Question: I'm fairly new to programming so sorry if this is simple, but I might just be missing the obvious! I have the following form which is automatically populated on load from settings stored in an INI file:

The whole form is working just as I want it to apart form one small part. The 'Close' button currently just closes the form so that if any values have changed in the text boxes since the form was loaded, the changes are lost. I want to instead prompt the user to use the Save button instead otherwise the changes will be lost.
I've been trying to do something along these lines on my close button where the value of the text boxes are checked against the variable values that they were originally populated with:
'''
private void btnClose_Click(object sender, EventArgs e)
{
if (txtName.Text != name || txtSchName.Text != schname || txtServer1.Text != svr1 etc etc etc)
{
Warn User changes will be lost, ask user if really OK to close?
if (User chooses to to close)
{
this.Close();
}
else
{
Go back to the config form;
}
}
else
{
this.Close();
}
'''
With over 21 text fields, I was not sure if this was the most "tidy way" of checking for changes? Any pointers would be appreciated.
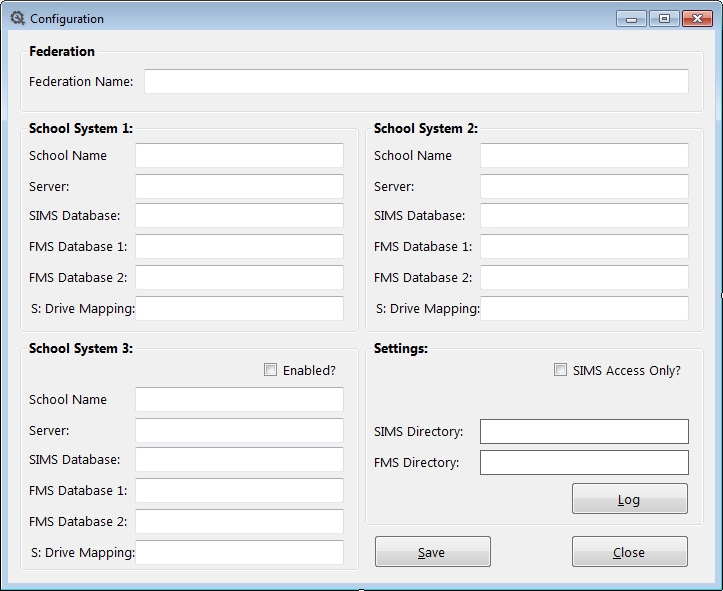
Answer: You just add a global boolean variable and write an handler for the TextChanged event
'''
// Declared at the form level
private bool _modified = false;
public Form1()
{
InitializeComponent();
// This could be done in the form designer of course
// o repeated here for every textbox involved....
txtName.TextChanged += OnBoxesChanged;
......
}
private void Form1_Load(object sender, EventArgs e)
{
.....
// Code that initializes the textboxes could raise the TextChanged event
// So it is better to reset the global variable to an untouched state
_modified = false;
}
private void OnBoxesChanged(object sender, EventArgs e)
{
// Every textbox will call this event handler
_modified = true;
}
private void btnClose_Click(object sender, EventArgs e)
{
if(_modified)
{
// Save, warning, whatever in case of changes ....
}
}
'''
Just set the event handler OnBoxesChanged for every textbox you want to trigger the condition. You could do it through the Designer or manually after the InitializeComponent call